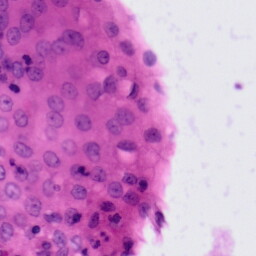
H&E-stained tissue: Tonsil